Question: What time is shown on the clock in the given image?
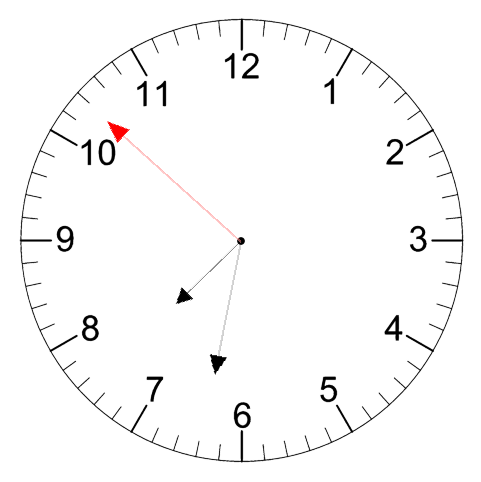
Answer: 07:31:52